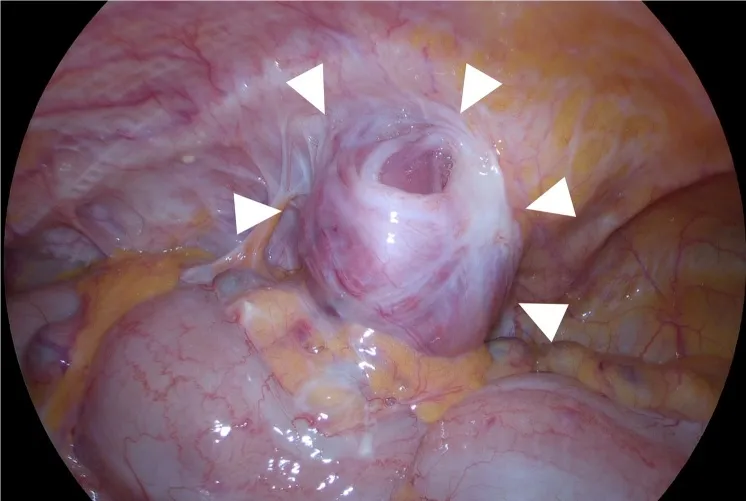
The plug (arrow head) appropriately covers the inguinal floor with the previous mesh through the observation of the abdominal cavity under laparoscopy.
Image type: endoscopy (arthroscopy)